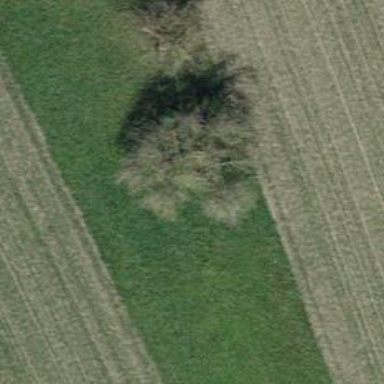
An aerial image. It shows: Urban area featuring tree as natural element.